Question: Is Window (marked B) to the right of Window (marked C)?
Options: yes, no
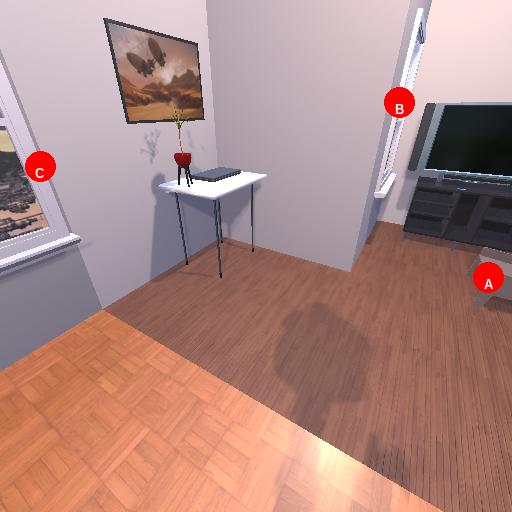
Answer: yes